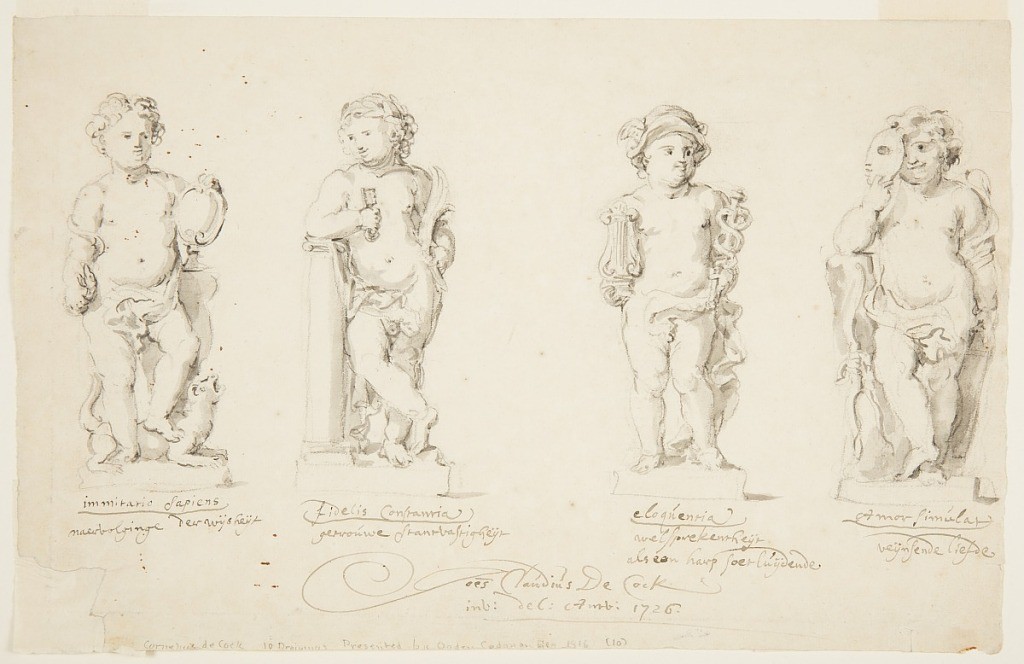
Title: Projects for statues: "Wisdom." "Constancy." "Eloquence." "Cupid Disguised."
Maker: Jan Claudius de Cock, Flemish, 1667 - 1735
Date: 1726
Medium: Black crayon, pen, ink, brush, gray watercolor on paper
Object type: drawing
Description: Horizontal rectangle. From left to right: a youth standing with one leg upon a dog (?). He holds a snake with his right hand, leaning with his left hand upon a standing looking glass. A girl leans against a column, carrying in her right hand a key and in her left one a palm branch. A laurel wreath around her head. A youth with a winged helmet, carrying the caduceus in his left hand and a lyre in his right one. Cupid, leaning with his right arm upon something unidentified, covers his face with a mask. The lowered left hand carries the quiver. Caption written in ink, at left: "immitatio sapiens" (the ink changes to the one first used in 1916-9-1) naervolginge der wysheyt fidelis constantia/ getroniae Stantvaftigheyt elocuentia/welsprekentheyt al seen harfs soet luydende/Amor simulat/veynseude liefde - foes Claudius de Cock/ inv. Del: Antv: 1726."